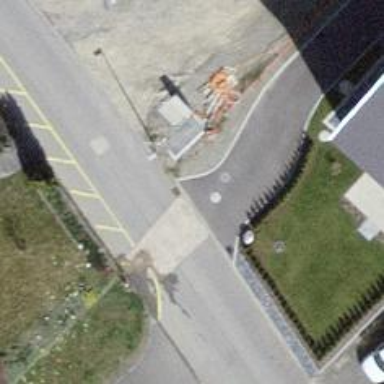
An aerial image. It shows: Residential road with asphalt surface and sidewalk on the left.